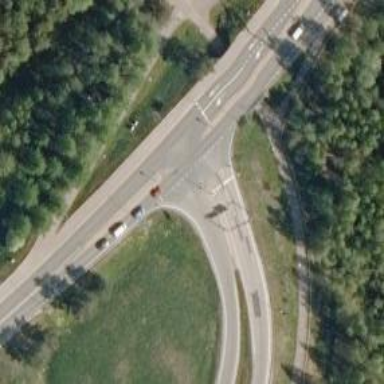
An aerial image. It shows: Asphalt trunk link road.